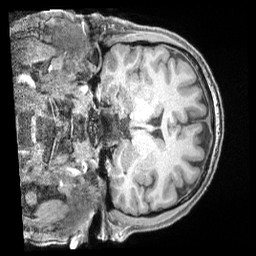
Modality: T1w
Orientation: coronal
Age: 35
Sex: male
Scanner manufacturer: siemens
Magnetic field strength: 3 T
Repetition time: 2 s
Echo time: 0.00211 s